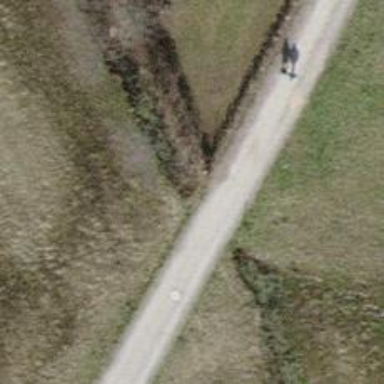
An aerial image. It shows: Ditch passing through tunnel.